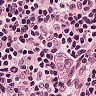
Metastatic tissue present: no